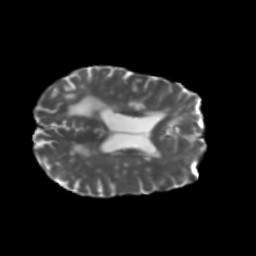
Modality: T2w
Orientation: axial
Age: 56
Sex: male
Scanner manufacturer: siemens
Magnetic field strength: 3 T
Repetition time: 5.25 s
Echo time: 0.08 s